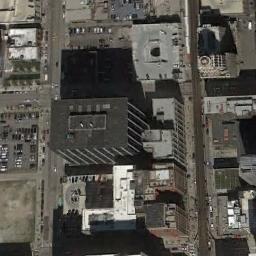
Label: commercial_area